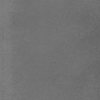
Label: dusty